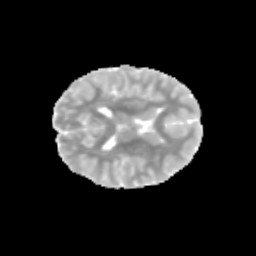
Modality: MD
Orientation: axial
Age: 11
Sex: female
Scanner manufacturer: siemens
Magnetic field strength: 3 T
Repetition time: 3.8 s
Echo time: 0.07 s